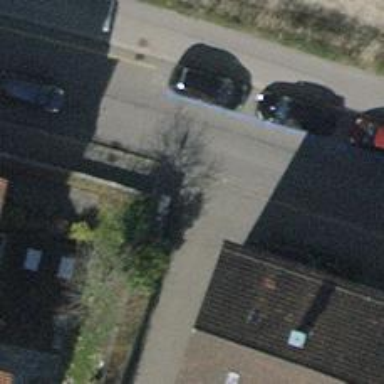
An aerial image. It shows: Unmarked crossing with traffic calming table.